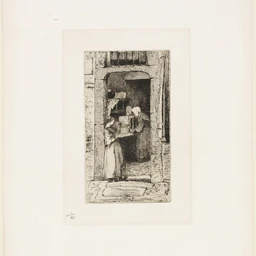
Title: La Marchande de Moutarde (The Mustard Seller)
Artist: James McNeill Whistler
Caption: la marchande de moutarde (the mustard seller), etching, paper (fiber product), foul biting, print, prints and drawing, paper, ink, wove paper, china paper, james mcneill whistler, a work made of etching with foul biting in black ink on off-white china paper laid down on off-white wove paper, chine collé, prints and drawings, art institute of chicago